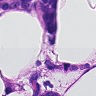
Metastatic tissue present: yes